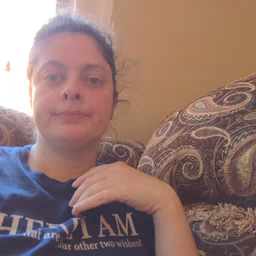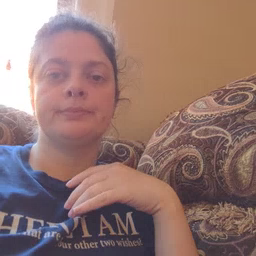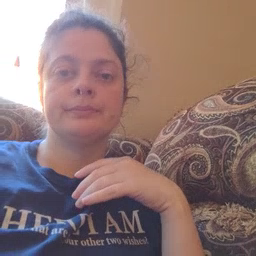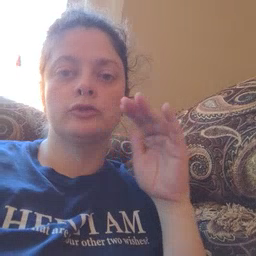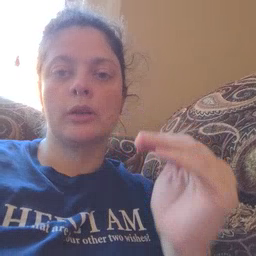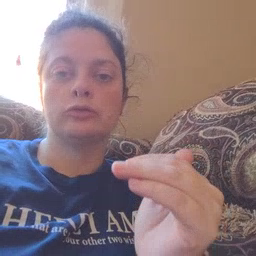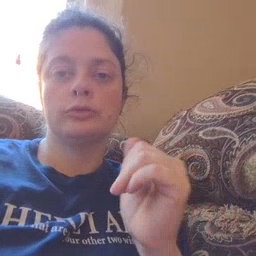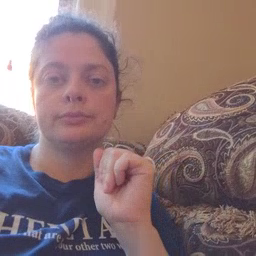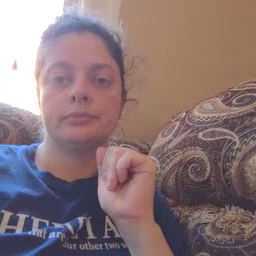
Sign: child